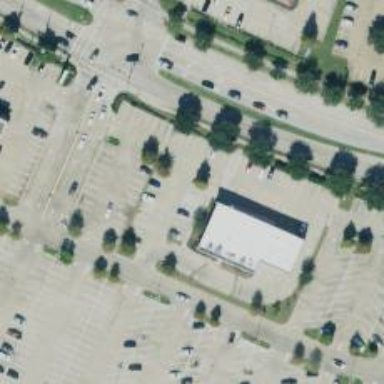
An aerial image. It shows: Parking space.